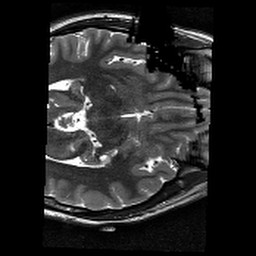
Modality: T2w
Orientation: axial